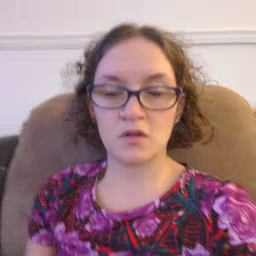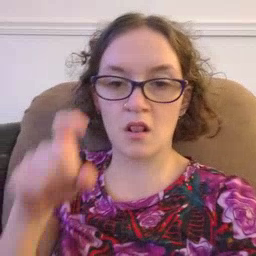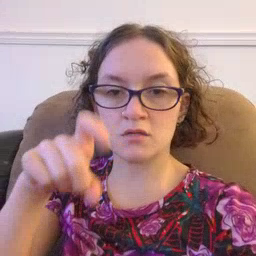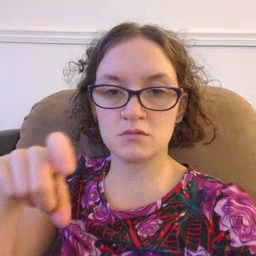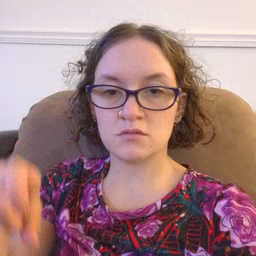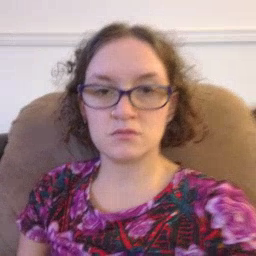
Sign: closet